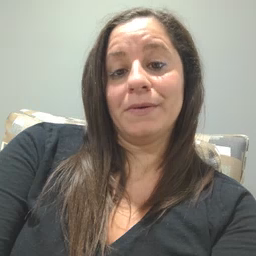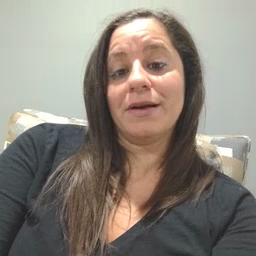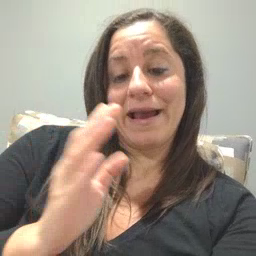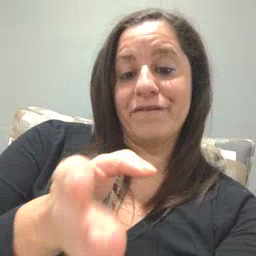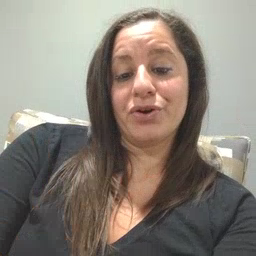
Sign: after